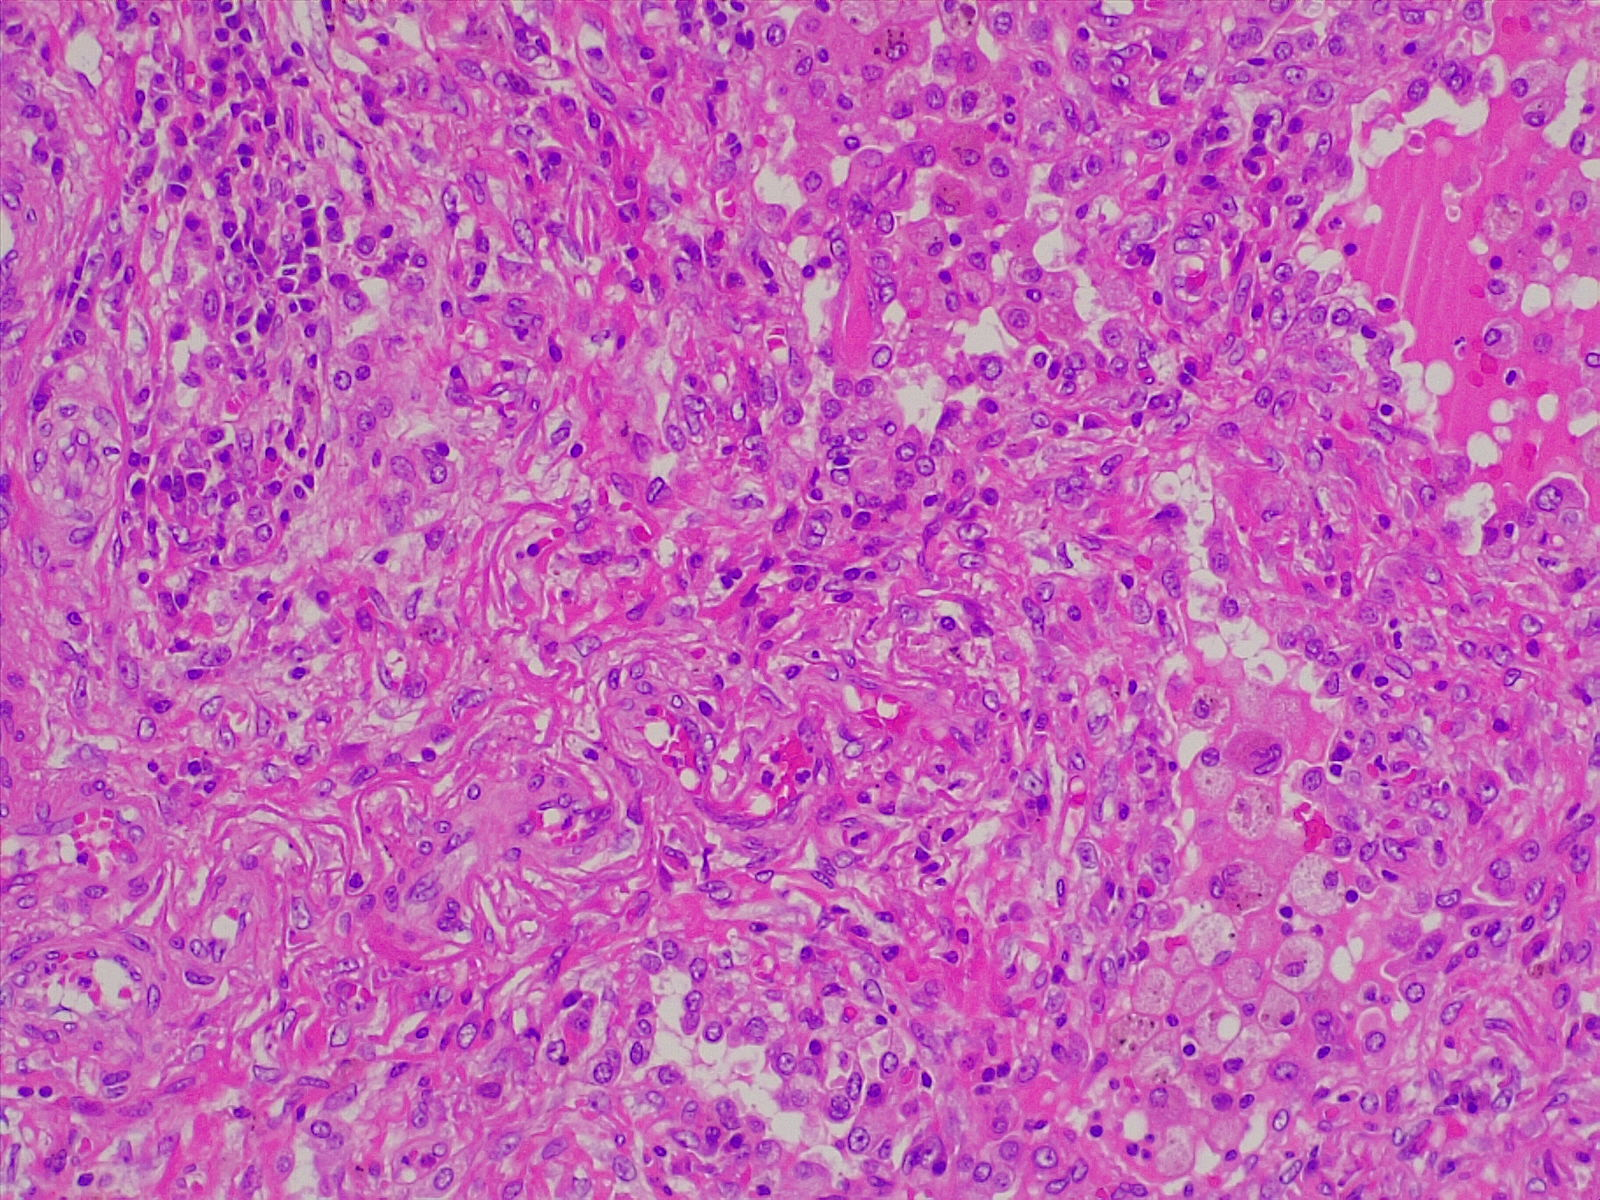
Label: normal lung tissue